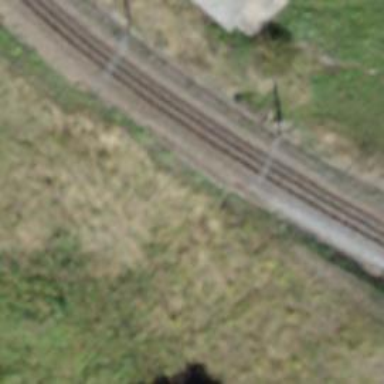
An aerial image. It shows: Narrow-gauge railway track electrified by contact line.